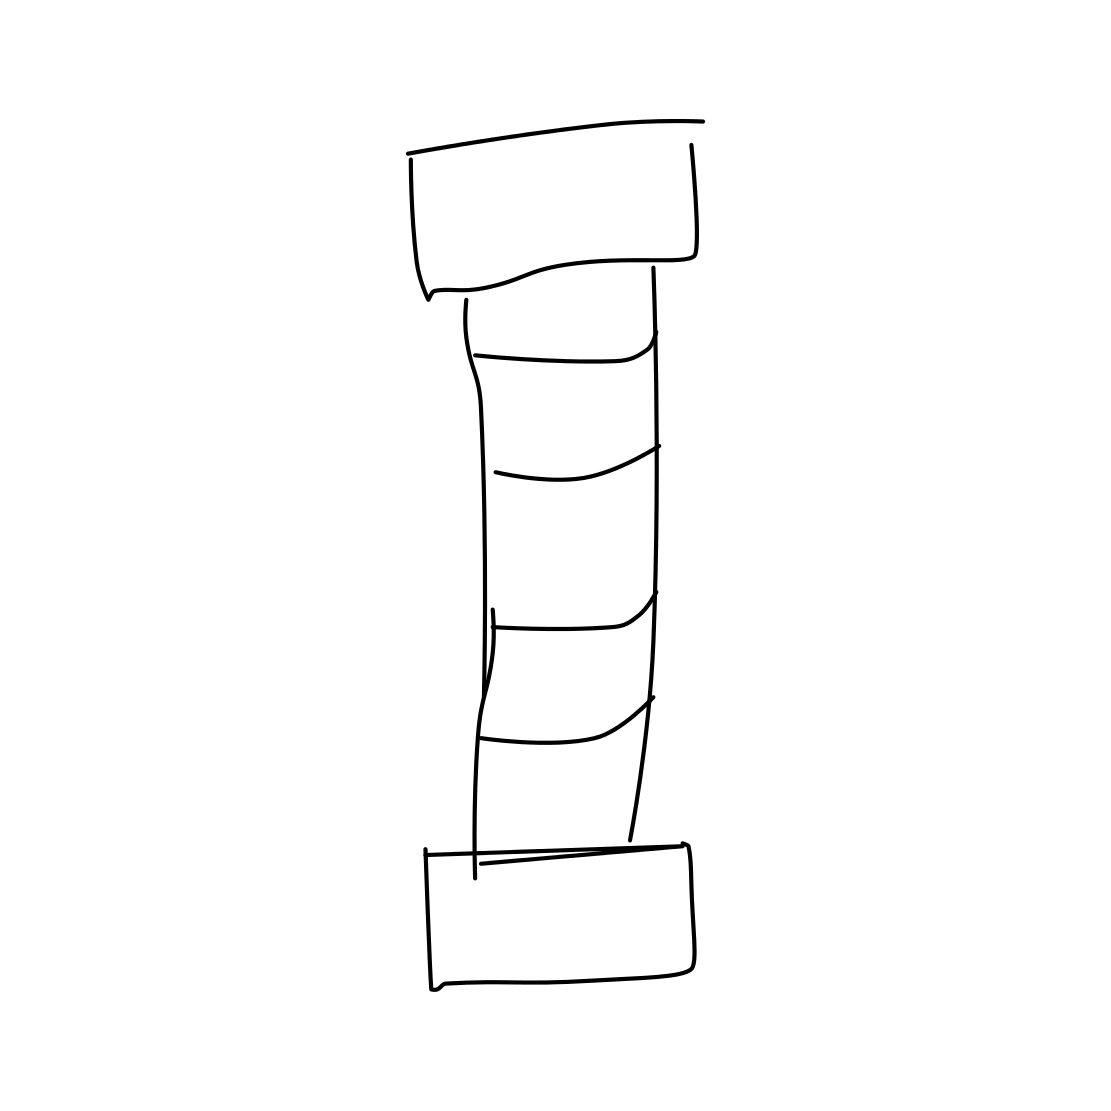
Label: door handle